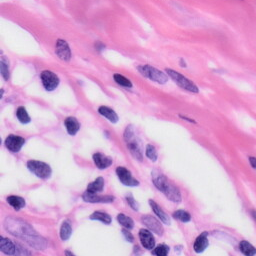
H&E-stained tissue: Skin